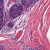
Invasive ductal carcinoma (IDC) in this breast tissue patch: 0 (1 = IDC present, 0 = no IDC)